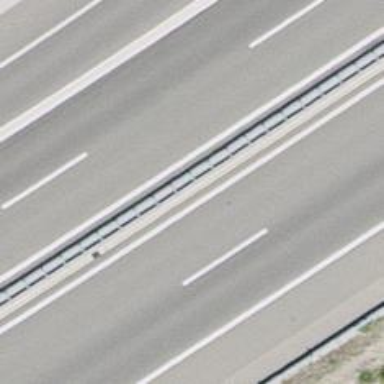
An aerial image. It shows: Motorway junction.